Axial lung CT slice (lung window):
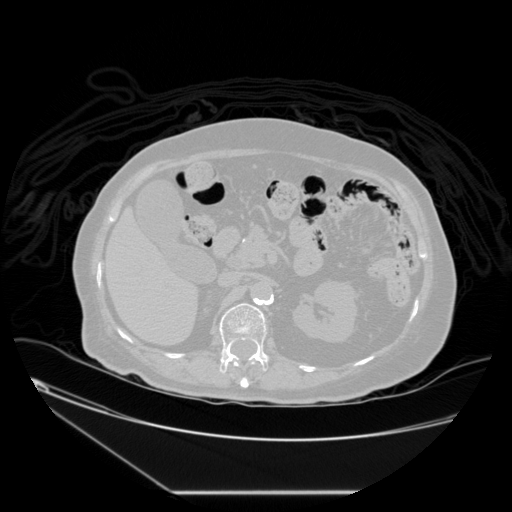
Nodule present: no